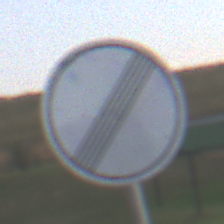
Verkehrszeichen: EndeSaemtlicherBegrenzungen
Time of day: SunriseSunset
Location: Outdoor (RoadRail)
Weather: PartlyCloudy
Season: NotSpecified
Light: Natural